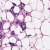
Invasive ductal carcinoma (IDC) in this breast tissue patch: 0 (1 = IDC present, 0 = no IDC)